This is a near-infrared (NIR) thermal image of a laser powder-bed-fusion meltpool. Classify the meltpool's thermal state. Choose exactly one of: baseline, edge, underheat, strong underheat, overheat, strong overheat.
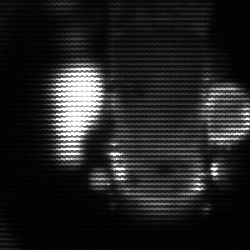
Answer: strong underheat